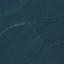
Land use / land cover: Forest